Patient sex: F
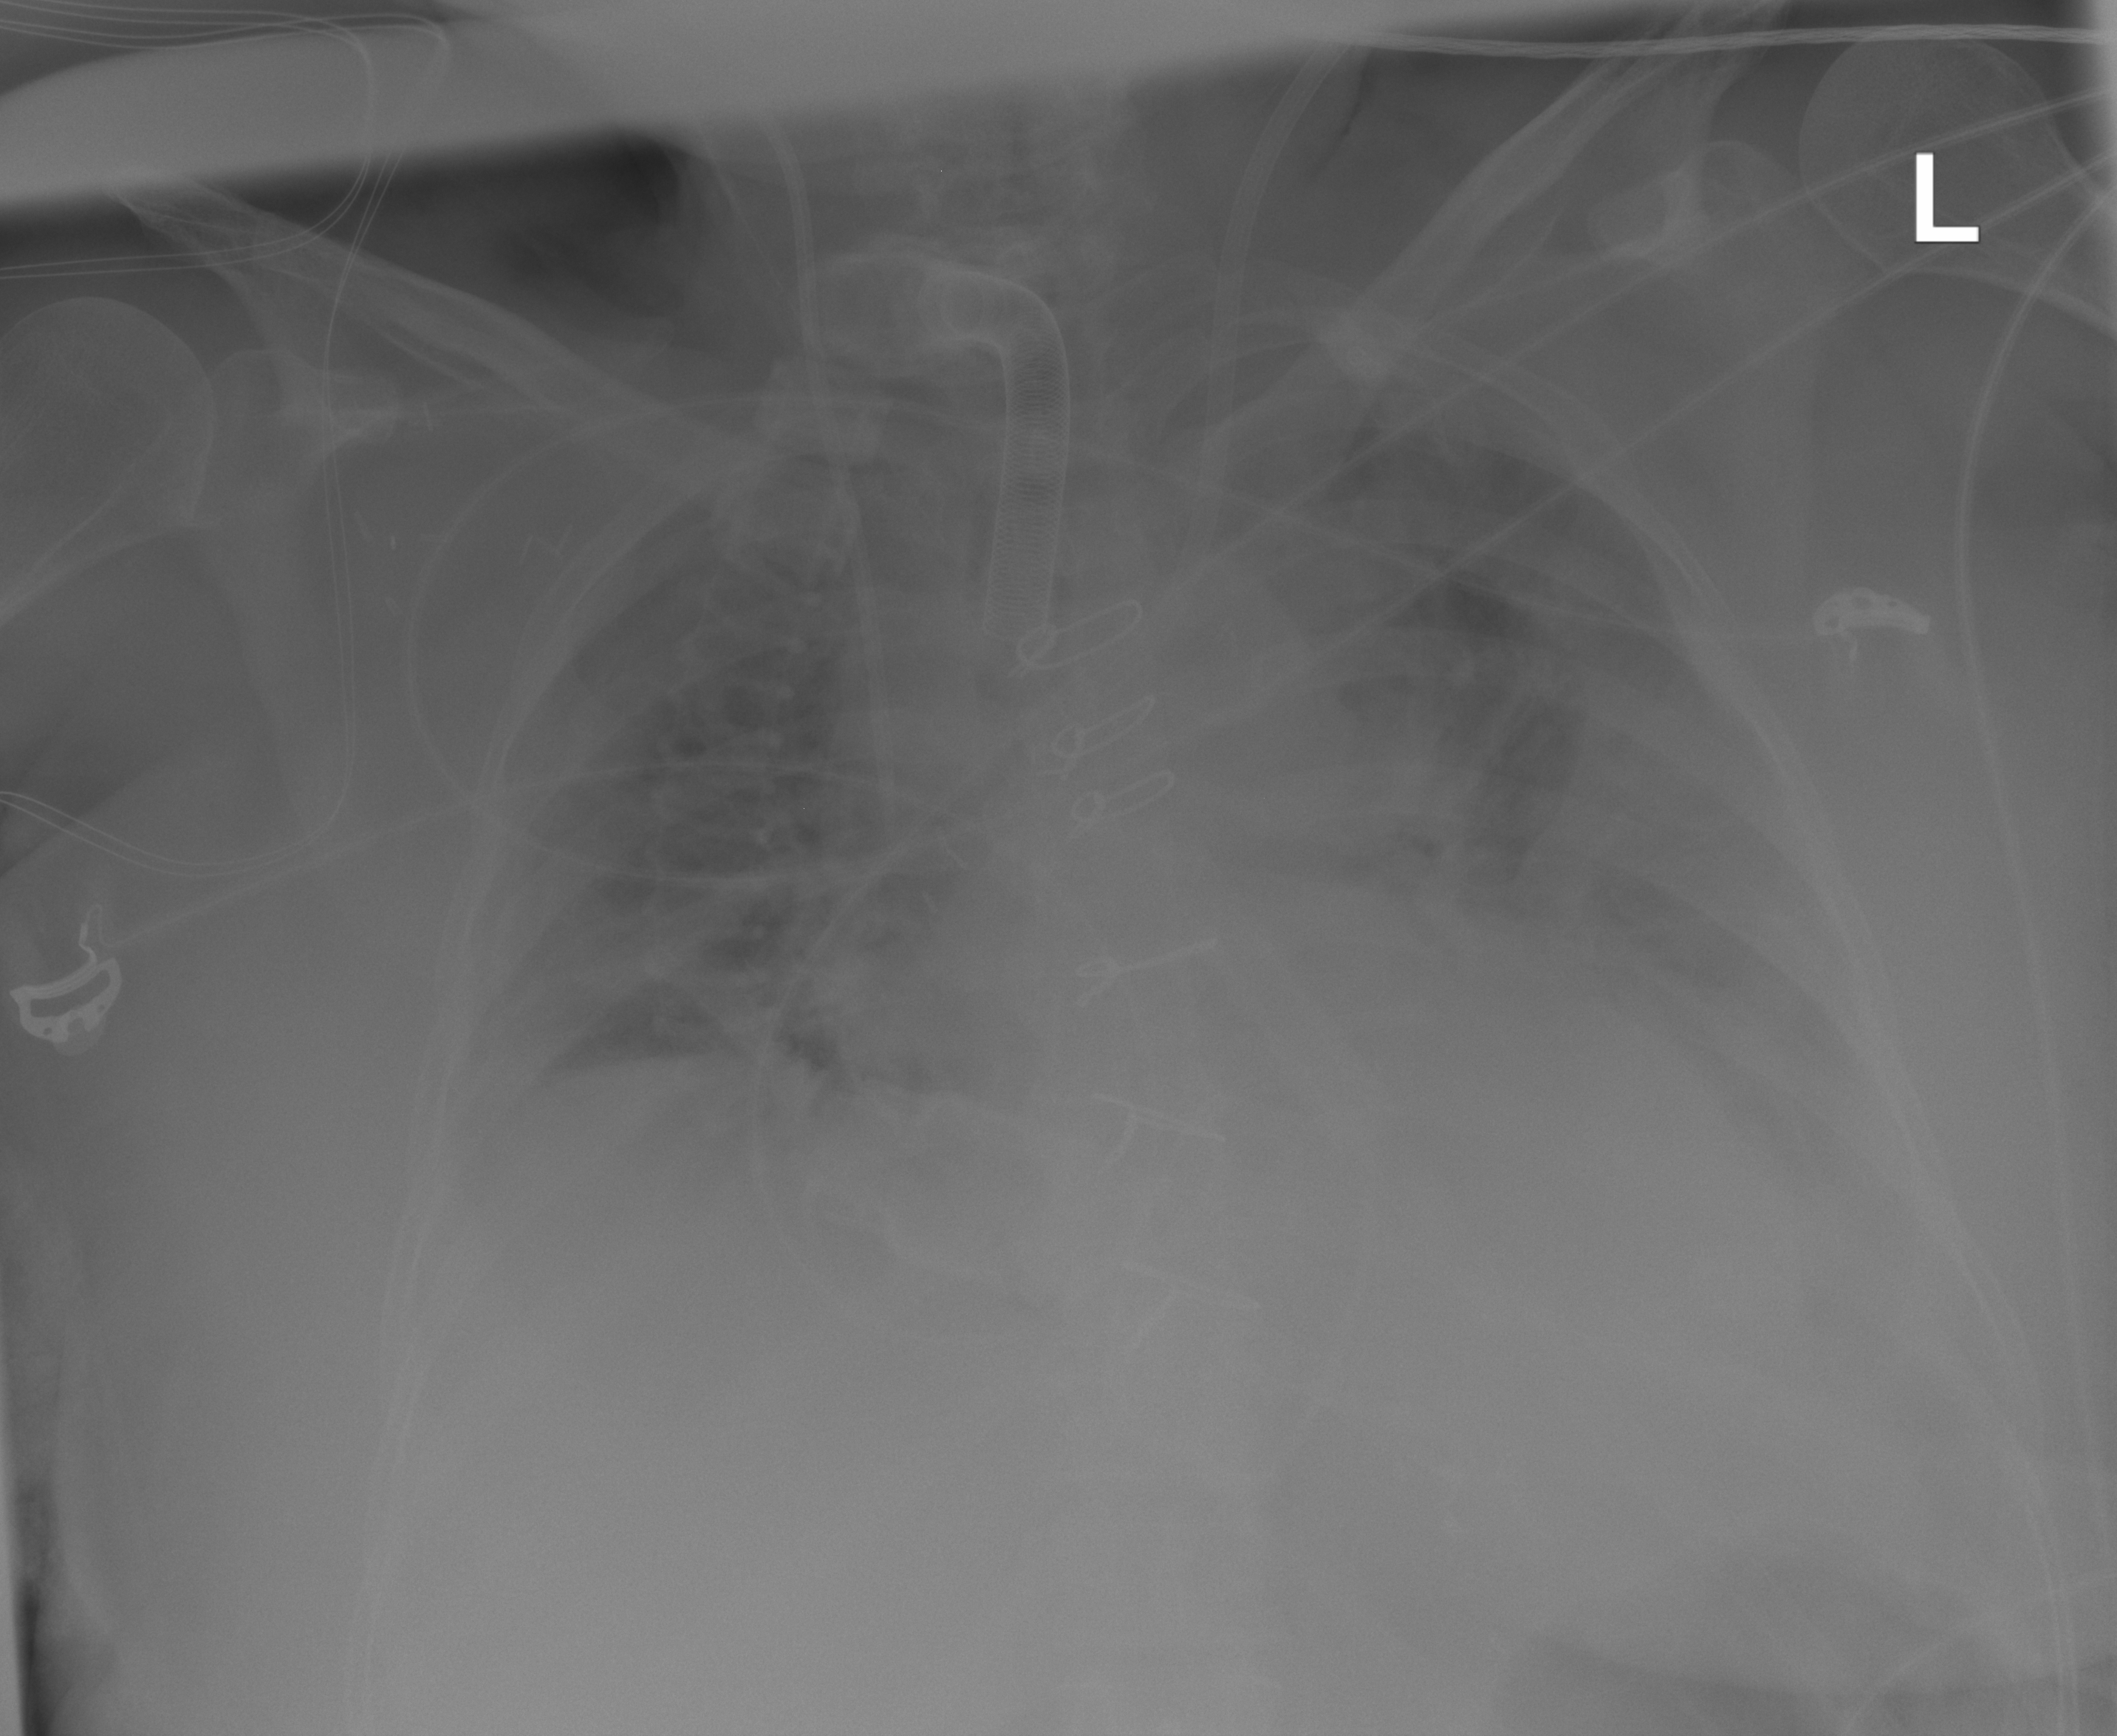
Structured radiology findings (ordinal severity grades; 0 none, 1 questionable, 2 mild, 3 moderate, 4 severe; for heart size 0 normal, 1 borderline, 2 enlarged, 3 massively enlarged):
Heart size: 1
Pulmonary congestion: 2
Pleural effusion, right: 2
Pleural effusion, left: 3
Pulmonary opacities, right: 2
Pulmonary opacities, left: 3
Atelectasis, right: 2
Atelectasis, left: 2